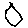
Label: hexagon